Question: Has anybody seen this error while trying to to choose the python interpreter in VSCode?

I immediately get an error when trying to find an appropriate interpreter. Is there any way around this problem? I have tried uninstalling and reinstalling both VSCode and Python but nothing seems to work.
Thank you all in advance.
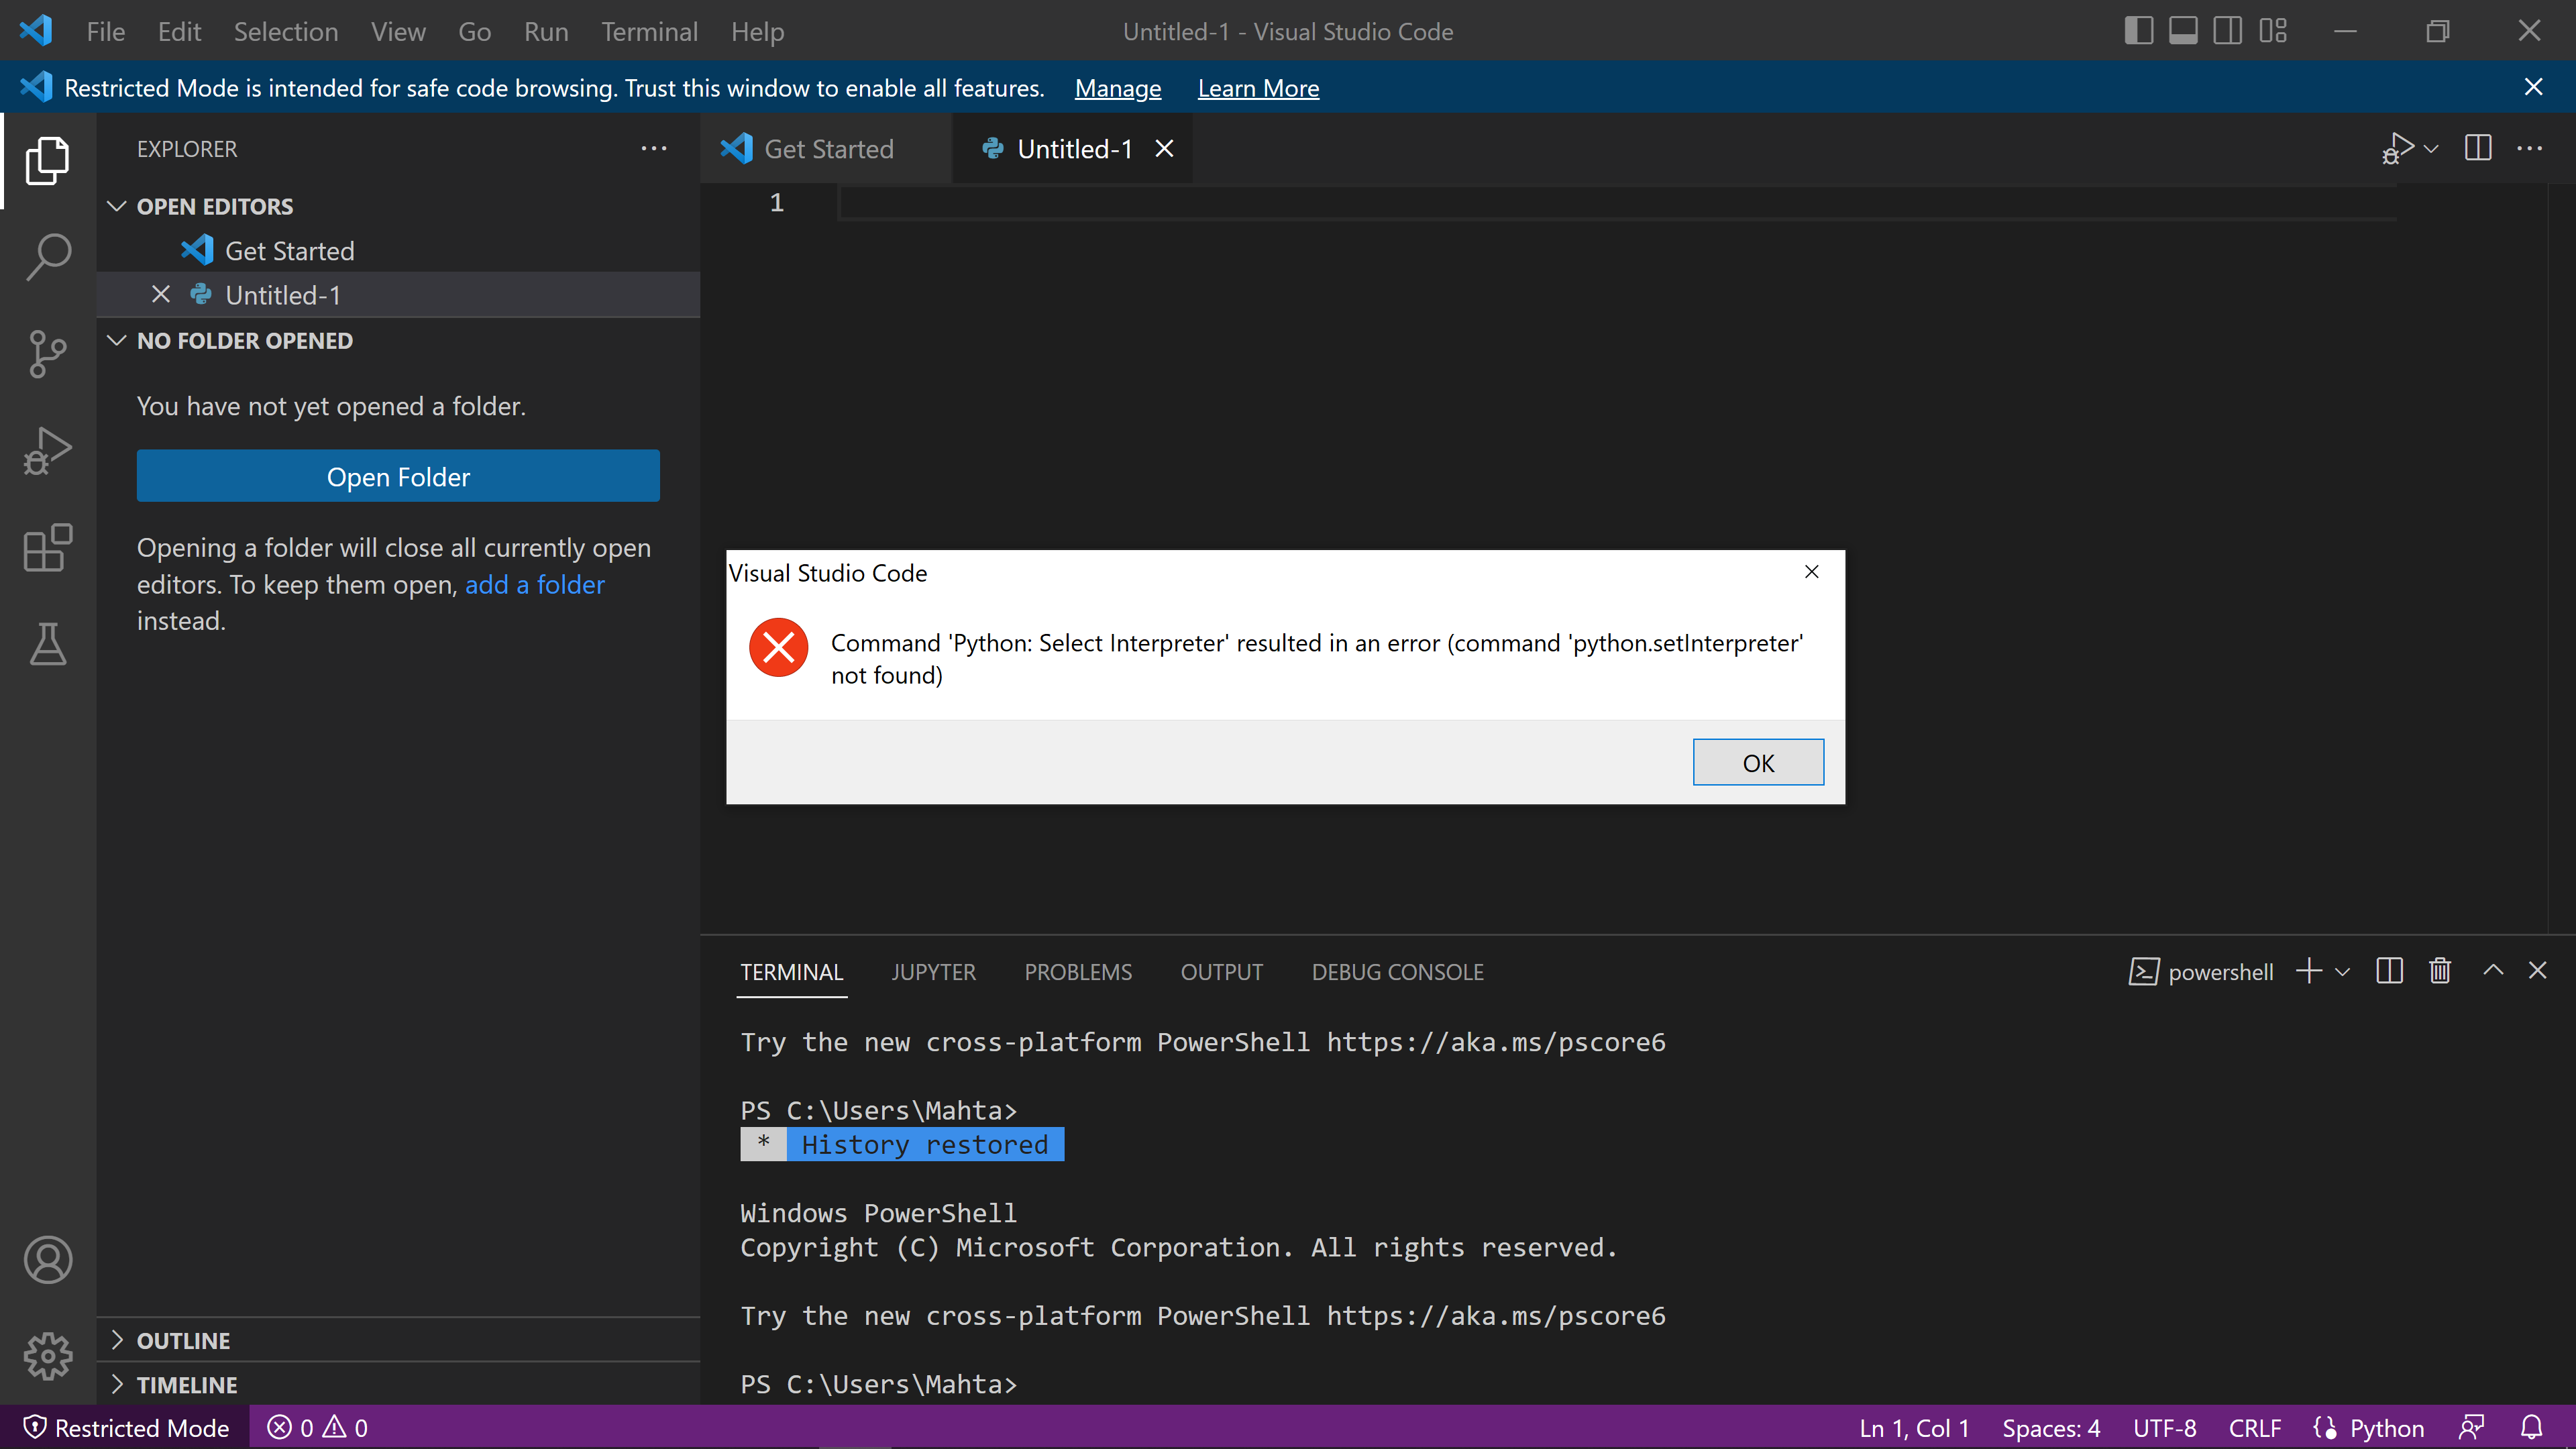
Answer: Read the <URL> first.
Please ensure that and <URL>.